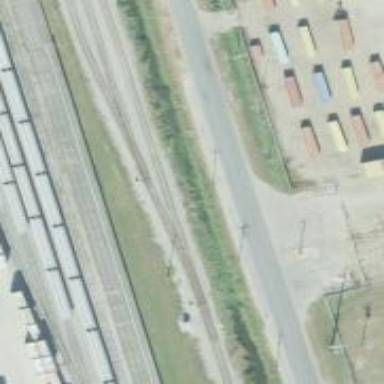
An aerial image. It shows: Railway yard.